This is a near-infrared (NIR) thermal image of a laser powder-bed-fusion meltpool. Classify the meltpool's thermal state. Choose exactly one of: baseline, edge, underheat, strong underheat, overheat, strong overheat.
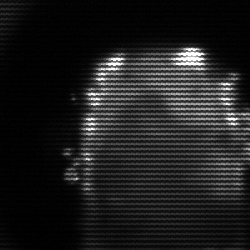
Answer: baseline